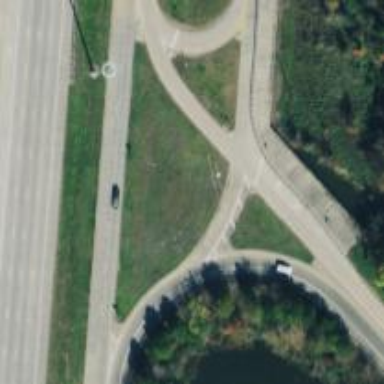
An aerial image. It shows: Secondary link road.